Question: Experimenting with Gtk+3 in python.
Trying to add a "Gtk.TreeView" inside a scroll window container to a grid window along with an entry box. The problem is that the scroll area is tiny and as a result you can barely see any of the scroll window/TreeView. Here is an image of the output:

The relevant code is:
'''
scroll = Gtk.ScrolledWindow() # Create scroll window
scroll.add(self.MatchTree) # Adds the TreeView to the scroll container
grid = Gtk.Grid() # Create grid container
self.add(Grid) # Add grid to window (self)
Grid.add(scroll) # Add scroll window to grid
Grid.attach_next_to(self.Entry, scroll, Gtk.PositionType.BOTTOM, 1, 1) # Attach entry to bottom of grid.
'''
So how do you control the size of the scroll area?
Cheers,
Phil
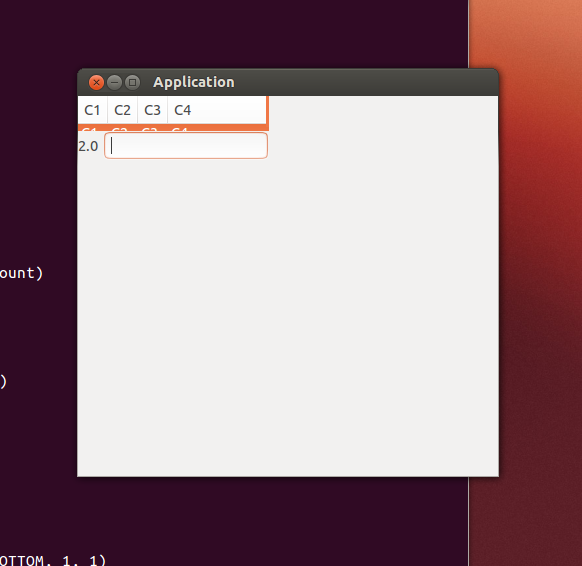
Answer: What you need to do is to set the 'hexpand' and 'vexpand' attributes of the 'GtkScrolledWindow' to 'True'. You can do this on object creation like this:
'''
scroll = Gtk.ScrolledWindow(hexpand=True, vexpand=True)
'''
If you are up to it, I recommend you use <URL> to work your program's interface, it makes a lot simpler to work out this kind of problems, since you have easy access to all the widgets properties.